Question: Does any know how to access this huge nested array?
I'm doing a print_r to come up with this result.
Please look on the image attached to see what I'm referring.

For example I would like to access the entity_id in that array.
How would I do that?
Thanks.
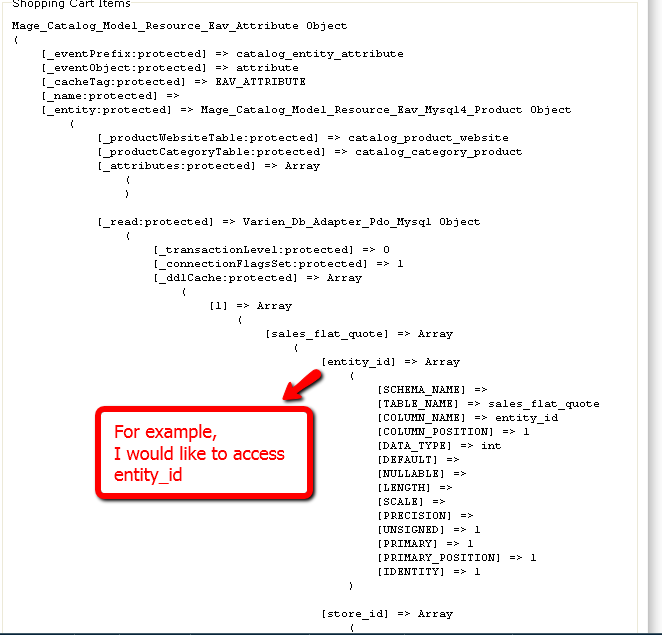
Answer: extend this class
'''
class Foo extends Mage_Catlog..........
{
public function getEntityId()
{
return $this->_ddlCatch[1]['sales_flat_quote']['entity_id'];
}
'''
}